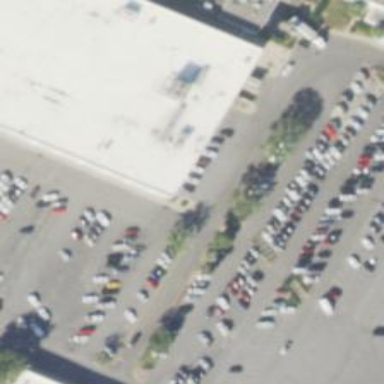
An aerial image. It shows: Parking space is available.